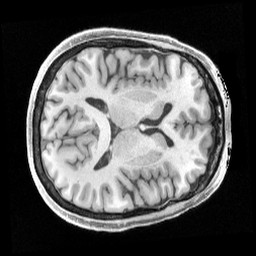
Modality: T1w
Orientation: axial
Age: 70
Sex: female
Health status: healthy
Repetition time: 2.4 s
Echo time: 0.00222 s